Field crop: maize
Growth stage: 2
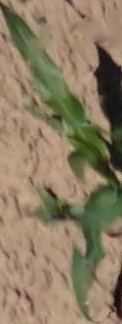
Species: maize